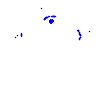
Particle: pion